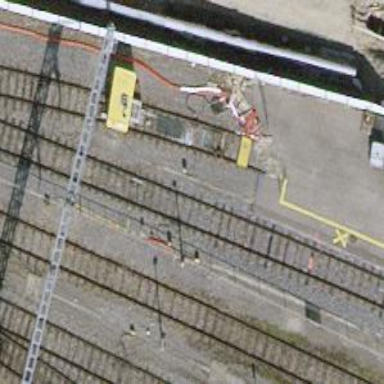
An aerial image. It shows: Railway buffer stop.